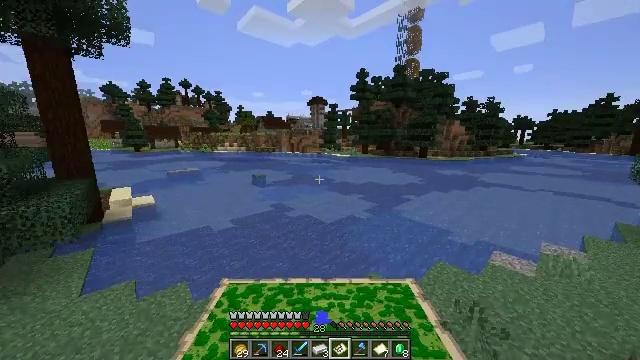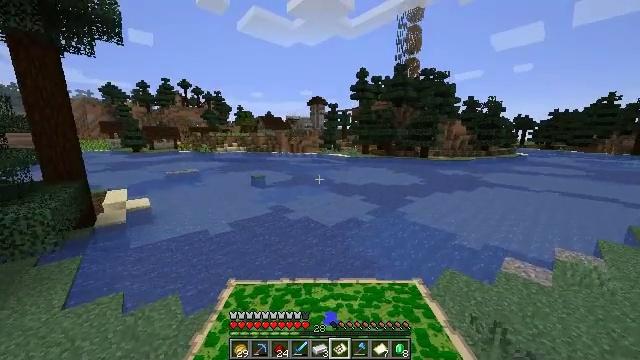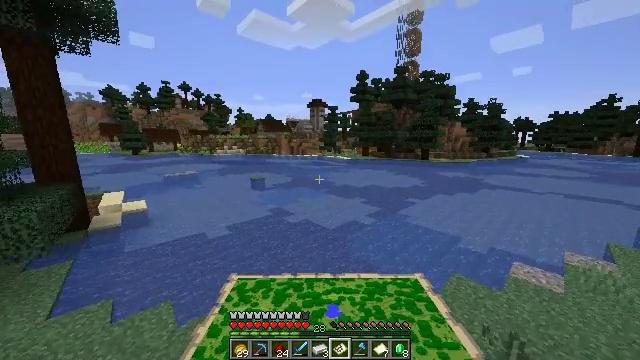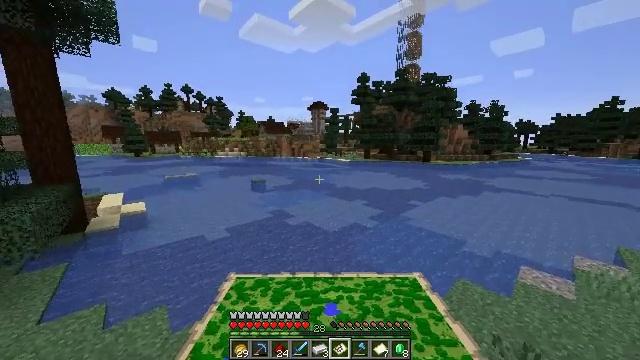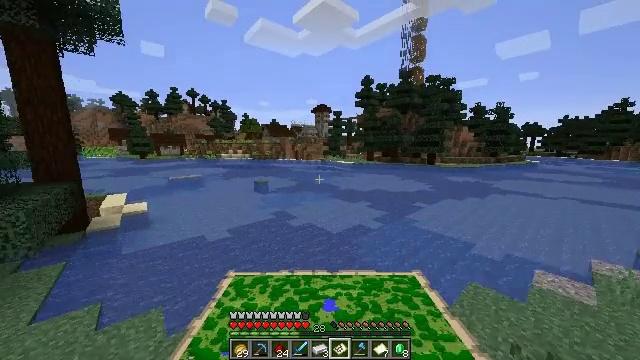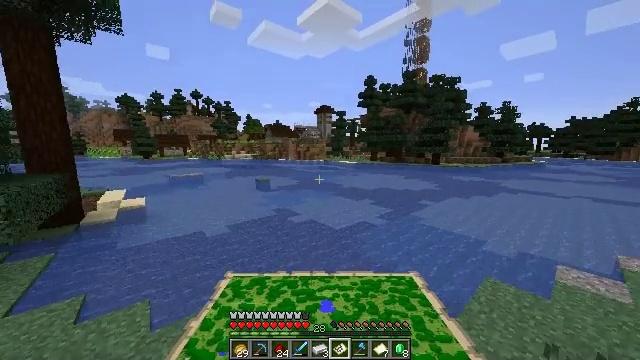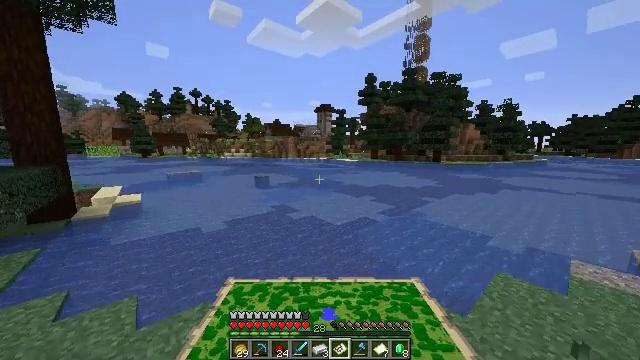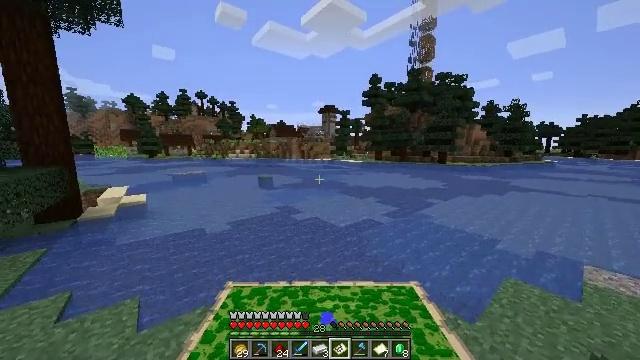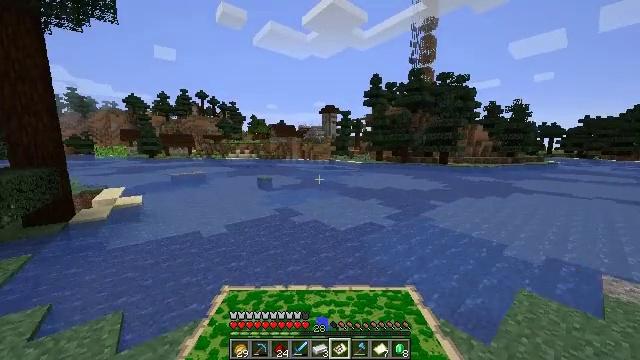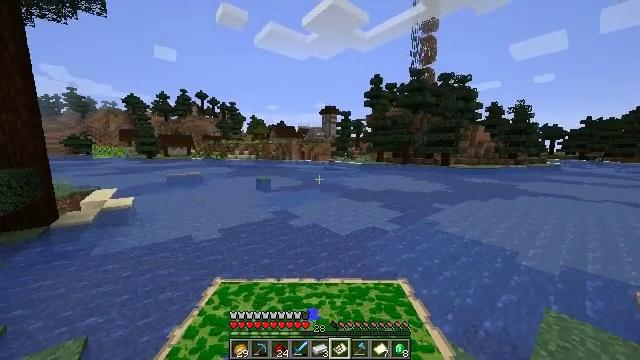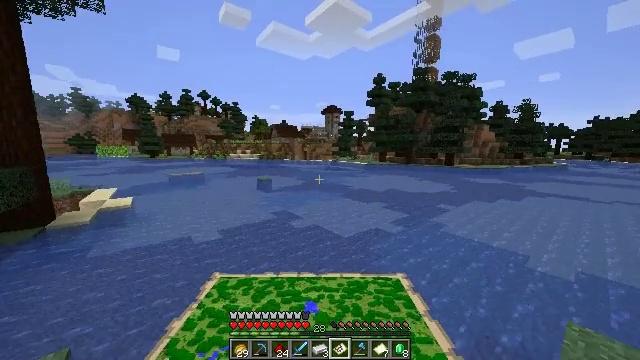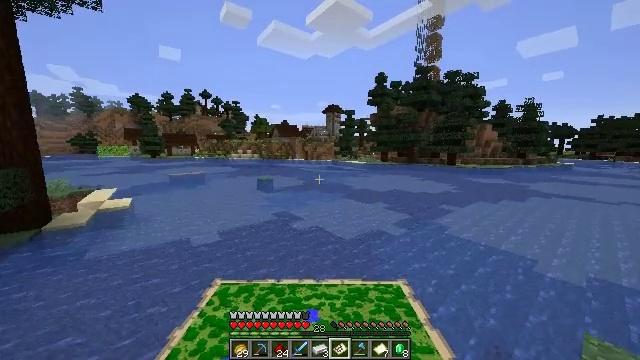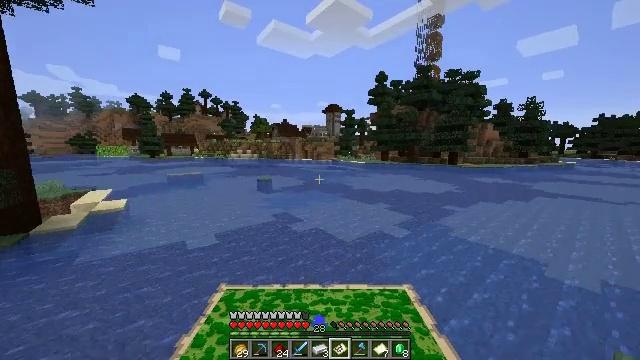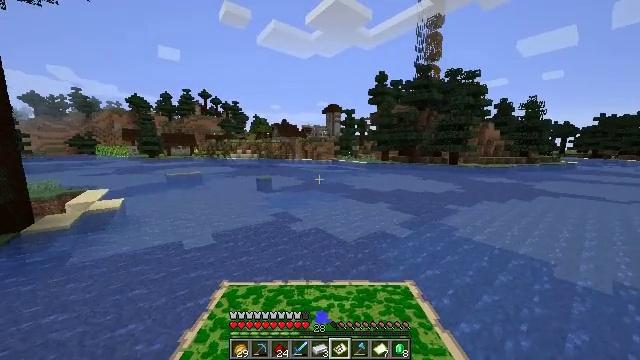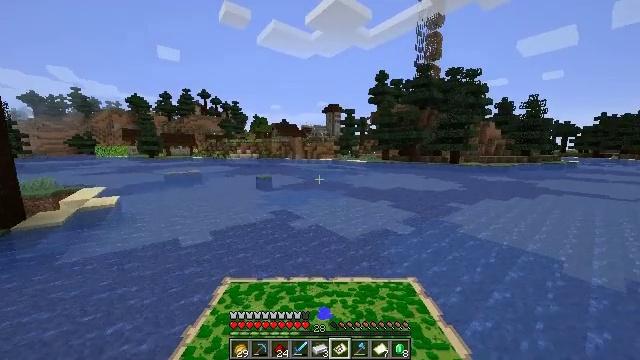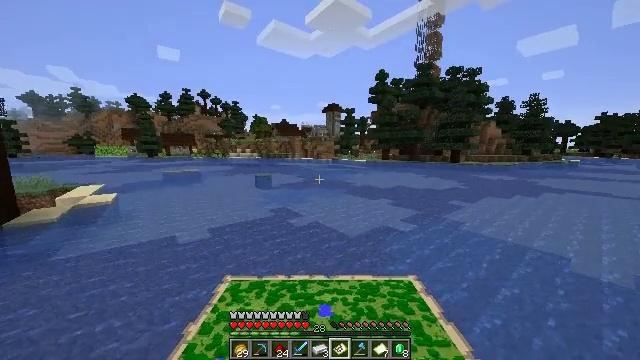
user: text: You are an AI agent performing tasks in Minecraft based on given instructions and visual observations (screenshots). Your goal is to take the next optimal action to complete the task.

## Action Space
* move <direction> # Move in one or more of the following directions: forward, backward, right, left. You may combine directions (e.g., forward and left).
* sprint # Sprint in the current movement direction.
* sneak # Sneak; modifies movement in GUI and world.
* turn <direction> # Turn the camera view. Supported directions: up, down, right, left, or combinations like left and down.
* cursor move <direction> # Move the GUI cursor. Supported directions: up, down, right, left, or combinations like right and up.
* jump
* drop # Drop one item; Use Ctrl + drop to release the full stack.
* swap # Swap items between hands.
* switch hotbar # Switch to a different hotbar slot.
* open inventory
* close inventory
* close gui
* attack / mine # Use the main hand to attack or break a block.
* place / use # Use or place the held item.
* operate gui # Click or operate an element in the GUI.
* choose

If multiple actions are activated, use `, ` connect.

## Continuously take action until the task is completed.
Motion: motion action
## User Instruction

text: Make an item frame in the crafting table.
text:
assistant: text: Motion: move forward, sprint
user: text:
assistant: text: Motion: move forward, sprint
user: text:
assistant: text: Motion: move forward
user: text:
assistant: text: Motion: move forward
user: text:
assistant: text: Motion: move forward, sprint
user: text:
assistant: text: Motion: move forward, sprint
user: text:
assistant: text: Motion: move forward, sprint, turn left
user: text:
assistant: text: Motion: move forward, sprint
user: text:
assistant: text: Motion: move forward
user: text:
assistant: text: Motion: move forward
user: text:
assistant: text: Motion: move forward
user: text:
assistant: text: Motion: move forward
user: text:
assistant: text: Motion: move forward
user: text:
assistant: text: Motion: move forward
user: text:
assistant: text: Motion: move forward, jump
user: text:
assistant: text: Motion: move forward, jump
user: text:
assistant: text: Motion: move forward, jump
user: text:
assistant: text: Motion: move forward, jump
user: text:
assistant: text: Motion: move forward, jump
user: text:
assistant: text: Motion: move forward, jump
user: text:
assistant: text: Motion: move forward, jump
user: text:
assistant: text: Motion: move forward, jump
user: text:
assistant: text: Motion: move forward, jump
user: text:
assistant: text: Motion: move forward, jump
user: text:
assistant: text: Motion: move forward, jump
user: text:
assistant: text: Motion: move forward, jump
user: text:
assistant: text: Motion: move forward, sprint, jump
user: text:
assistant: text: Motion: move forward, sprint, jump
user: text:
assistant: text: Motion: move forward, sprint, jump
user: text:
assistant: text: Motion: move forward, sprint, jump